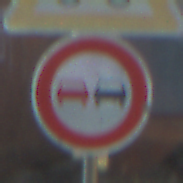
Verkehrszeichen: Ueberholverbot
Zusatzzeichen oben: RadverkehrRechts
Umgebung: Outdoor, Suburban
Tageszeit: MorningAfternoon
Wetter: Clear
Licht: Natural
Jahreszeit: NotSpecified
Kontrast: HighContrast